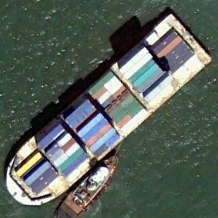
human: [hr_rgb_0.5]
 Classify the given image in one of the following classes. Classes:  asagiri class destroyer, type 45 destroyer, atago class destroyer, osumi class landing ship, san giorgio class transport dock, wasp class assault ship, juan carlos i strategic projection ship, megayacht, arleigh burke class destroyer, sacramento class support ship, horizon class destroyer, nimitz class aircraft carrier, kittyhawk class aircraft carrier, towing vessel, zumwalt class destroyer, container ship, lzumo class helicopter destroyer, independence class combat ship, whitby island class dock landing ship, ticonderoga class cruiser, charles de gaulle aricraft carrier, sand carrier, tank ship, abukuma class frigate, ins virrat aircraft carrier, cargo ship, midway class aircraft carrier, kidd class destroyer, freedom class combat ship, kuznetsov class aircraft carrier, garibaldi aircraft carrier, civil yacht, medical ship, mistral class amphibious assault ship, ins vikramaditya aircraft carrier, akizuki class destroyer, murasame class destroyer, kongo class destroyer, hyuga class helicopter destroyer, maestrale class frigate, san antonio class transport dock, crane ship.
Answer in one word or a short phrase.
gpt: Container ship